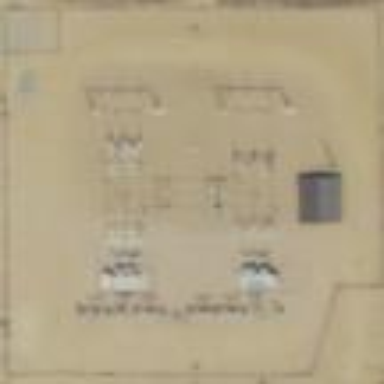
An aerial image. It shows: Distribution-level power substation.